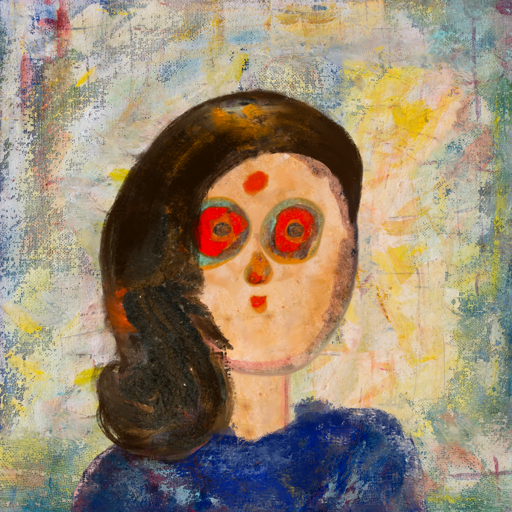
Background: Irani, Head And Neck Front: Childish, Face Front: Sisters, Bust: Irani, Hair Front: Gypsy_Queen, Head Accessory: Blank, Second Necklace: Blank, Necklace: Blank, Baby: Blank